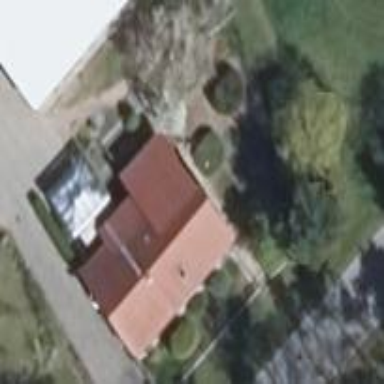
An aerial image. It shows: House with flat red roof.